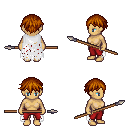
a pixel art fantasy rpg character, female body template, human, tanned skin, white tattered cape, red pants, brunette short bangs hairstyle, spear, four views (front, back, left, right), 2x2 character sprite sheet, small pixel art, hard edges, no anti-aliasing